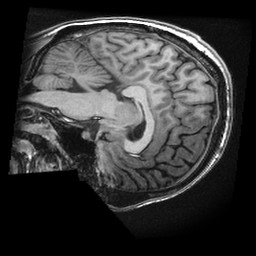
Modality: T1w
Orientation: sagittal
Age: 24
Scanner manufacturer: ge
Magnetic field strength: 3 T
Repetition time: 0.008312 s
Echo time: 0.003108 s